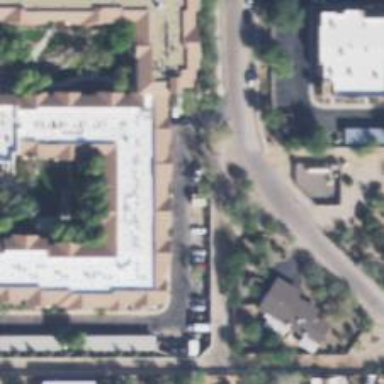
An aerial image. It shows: Alley classified as service road.